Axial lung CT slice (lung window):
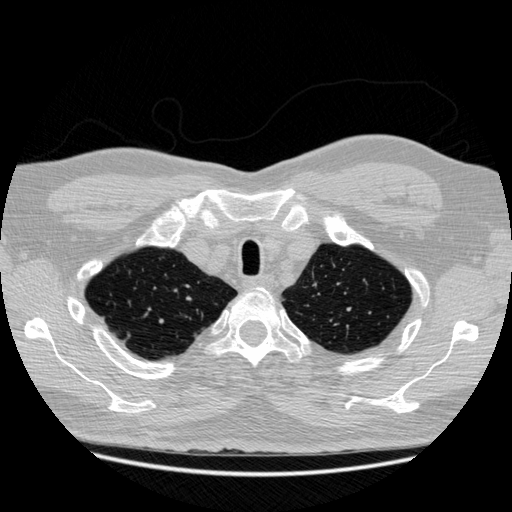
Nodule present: no